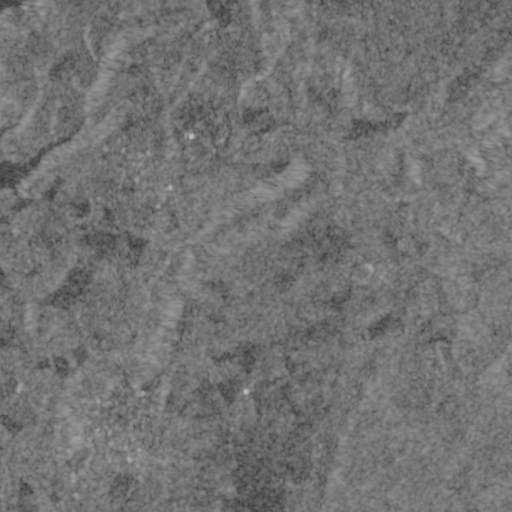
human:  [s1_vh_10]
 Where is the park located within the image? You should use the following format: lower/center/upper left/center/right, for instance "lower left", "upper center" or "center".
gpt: The park is located in the lower left of the image.
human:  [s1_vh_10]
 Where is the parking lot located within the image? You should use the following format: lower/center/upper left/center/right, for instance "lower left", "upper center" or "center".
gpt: The parking lot is located in the lower left of the image.
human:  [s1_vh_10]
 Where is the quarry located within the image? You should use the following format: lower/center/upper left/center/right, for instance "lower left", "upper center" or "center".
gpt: The quarry is located in the lower right of the image.
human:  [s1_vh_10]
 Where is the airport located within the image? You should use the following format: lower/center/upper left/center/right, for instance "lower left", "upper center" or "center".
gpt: There is no airport in the image.

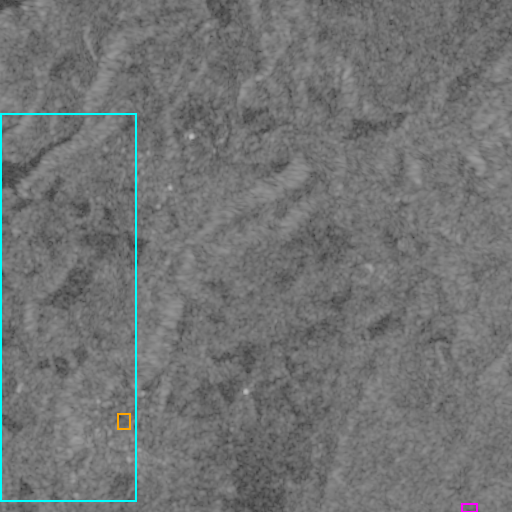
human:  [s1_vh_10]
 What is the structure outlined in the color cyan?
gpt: The structure outlined in cyan is a crop field.
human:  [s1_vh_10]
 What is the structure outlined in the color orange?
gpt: The structure outlined in orange is a park.
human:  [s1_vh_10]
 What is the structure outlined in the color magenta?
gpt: The structure outlined in magenta is a quarry.
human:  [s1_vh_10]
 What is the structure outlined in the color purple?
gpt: There is no purple outline.